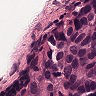
Metastatic tissue present: yes